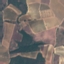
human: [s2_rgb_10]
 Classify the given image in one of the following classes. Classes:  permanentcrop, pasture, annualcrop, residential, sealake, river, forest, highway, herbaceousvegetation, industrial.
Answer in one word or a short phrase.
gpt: PermanentCrop